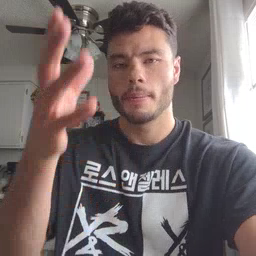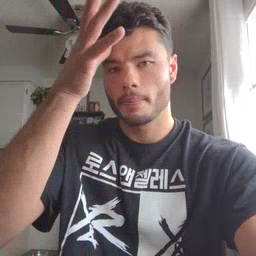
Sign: man